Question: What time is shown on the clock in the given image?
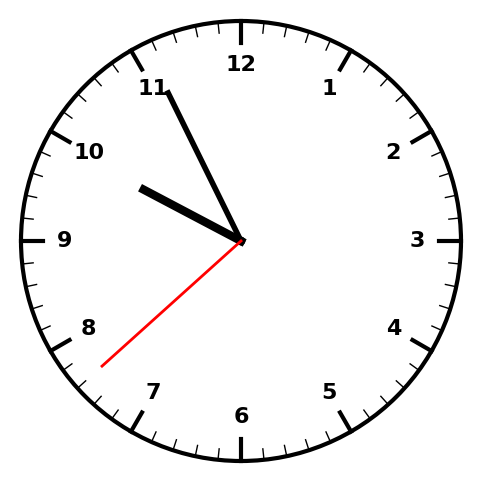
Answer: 09:55:38